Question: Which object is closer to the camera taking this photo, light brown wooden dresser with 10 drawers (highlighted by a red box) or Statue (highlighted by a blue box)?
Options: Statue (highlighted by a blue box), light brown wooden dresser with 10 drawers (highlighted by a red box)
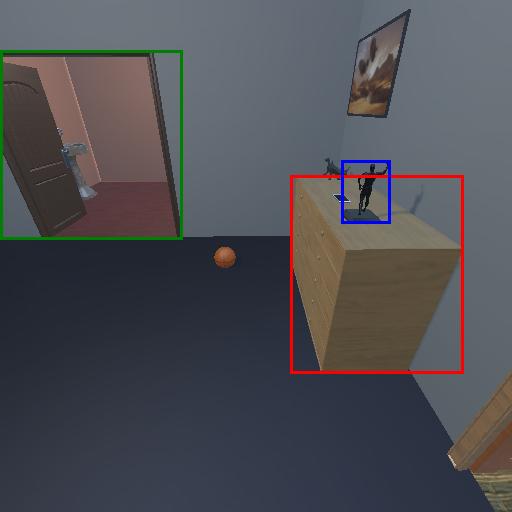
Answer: Statue (highlighted by a blue box)